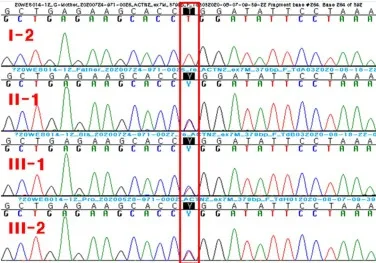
Pedigree analysis and sequencing results. (B) Sanger sequencing confirmed a novel missense mutation (c.668T>C; p. Leu223Pro) in ACTN2, which was of paternal origin. It is highlighted in the red box.
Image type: radiology (mri)